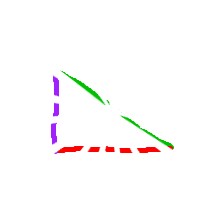
Shape: triangle